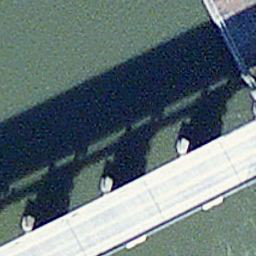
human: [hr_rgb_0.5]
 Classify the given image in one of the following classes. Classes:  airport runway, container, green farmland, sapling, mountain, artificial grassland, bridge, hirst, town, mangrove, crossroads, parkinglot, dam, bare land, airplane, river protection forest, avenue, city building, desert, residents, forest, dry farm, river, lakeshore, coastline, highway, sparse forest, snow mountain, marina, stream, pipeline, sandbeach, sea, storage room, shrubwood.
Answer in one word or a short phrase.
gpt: bridge